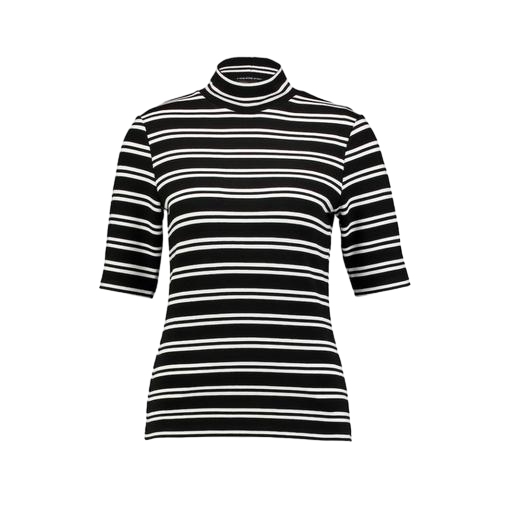
black striped polo neck top, black stripe mock-neck top, black striped t-shirt, white background